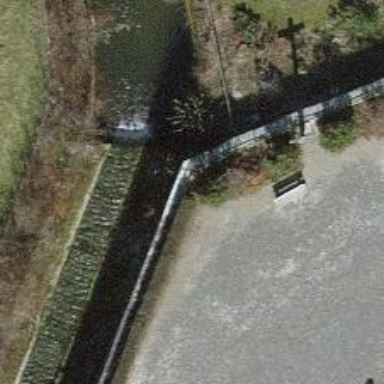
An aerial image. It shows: Wall barrier.